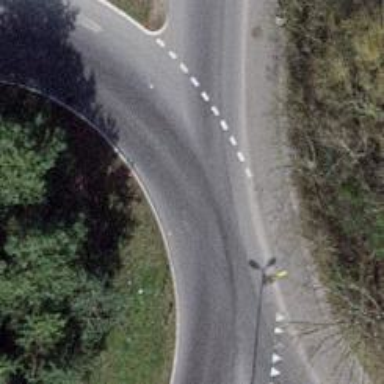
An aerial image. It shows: Primary highway with asphalt surface leading to roundabout.